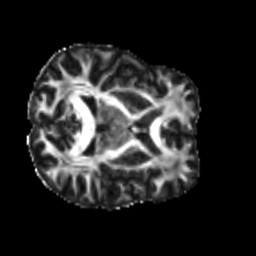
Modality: FA
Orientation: axial
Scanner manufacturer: siemens
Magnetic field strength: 3 T
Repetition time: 4 s
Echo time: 0.0594 s